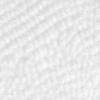
Label: no_change